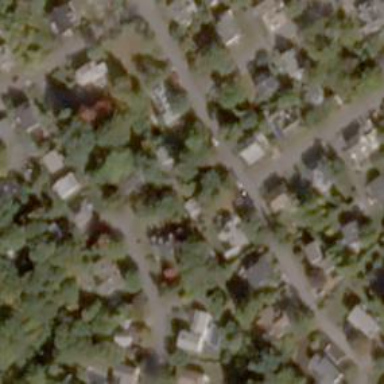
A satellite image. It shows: Residential road.